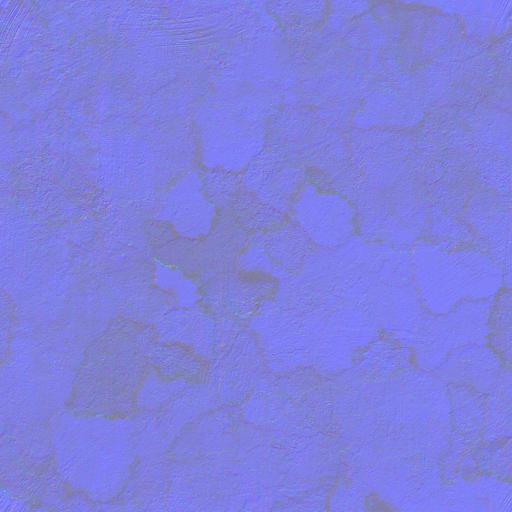
concrete patches plaster uniform